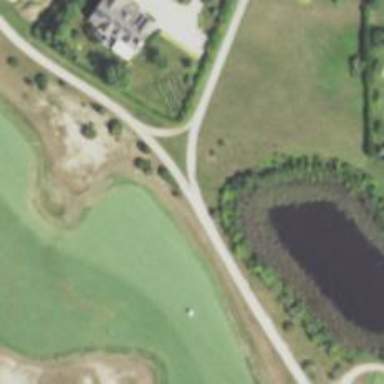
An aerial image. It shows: Pathway for golfing.